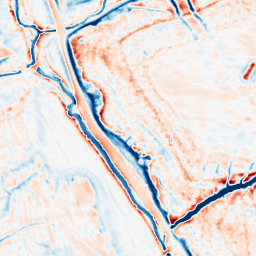
Category: multiscale
Decomposition family: dog_multiscale
Decomposition parameters: sigma_ratio: 1.4
n_scales: 6
base_sigma: 0.5
Upsampling method: bicubic
Upsampling parameters: scale: 2
Upsampling scale: 2